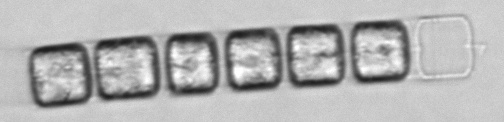
Label: Lauderia_annulata